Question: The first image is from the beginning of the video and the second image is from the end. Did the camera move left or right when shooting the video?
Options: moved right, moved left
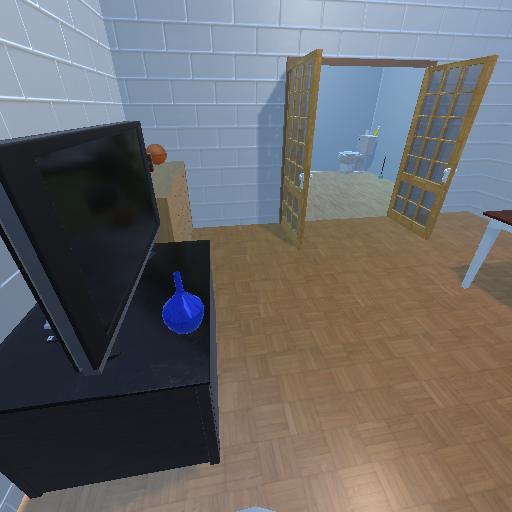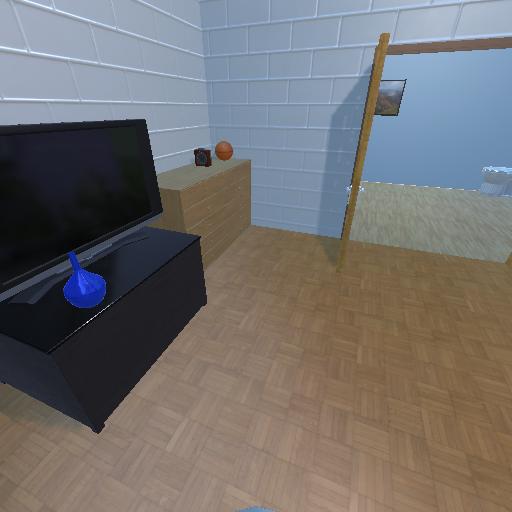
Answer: moved right